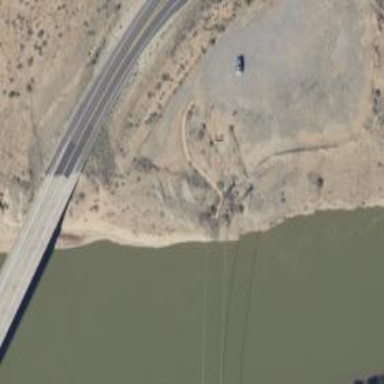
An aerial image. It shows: Abandoned bridge.